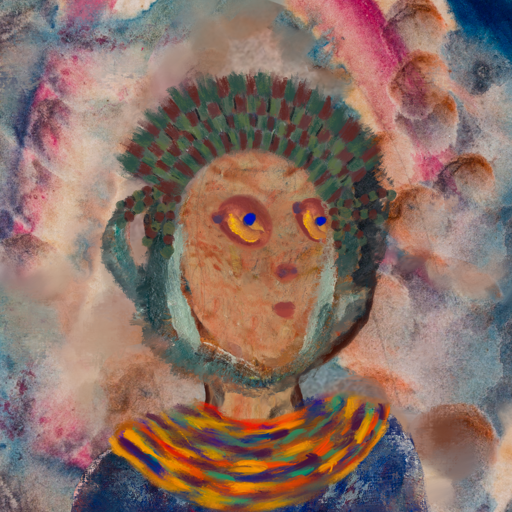
Background: Rupkatha, Head And Neck Side: Orphan, Face Side: Mother_And_Son_Son, Bust: Irani, Hair Side: Boggyland, Head Accessory: After_Raid_Crown, Second Necklace: An_Impression_2, Necklace: Blank, Baby: Blank